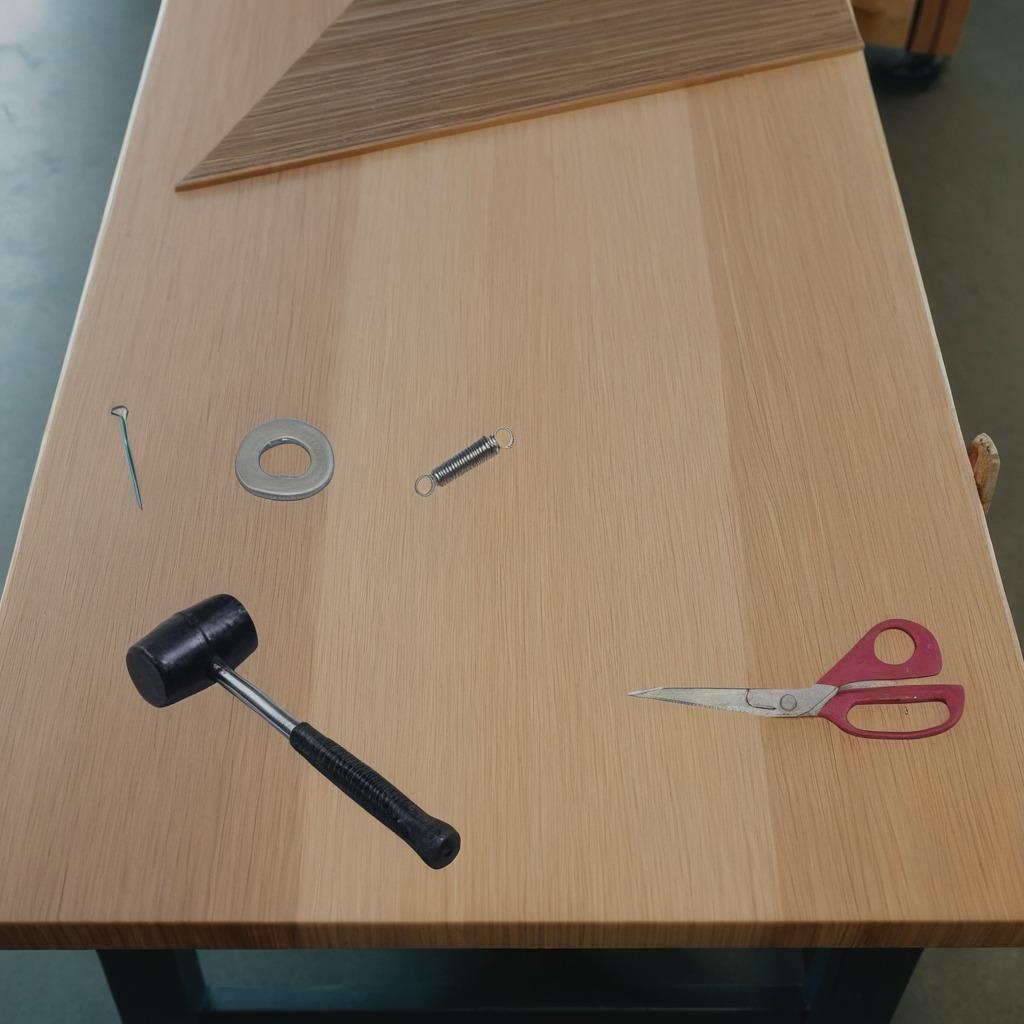
A flat metal washer, a hammer, an iron nail, a coiled metal spring, and a pair of scissors are lying on the workbench.